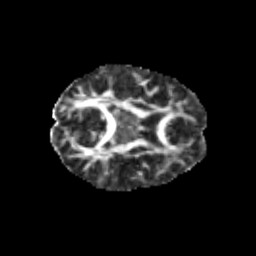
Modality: FA
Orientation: axial
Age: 10
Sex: female
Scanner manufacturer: siemens
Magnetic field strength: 3 T
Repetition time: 3.8 s
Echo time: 0.07 s